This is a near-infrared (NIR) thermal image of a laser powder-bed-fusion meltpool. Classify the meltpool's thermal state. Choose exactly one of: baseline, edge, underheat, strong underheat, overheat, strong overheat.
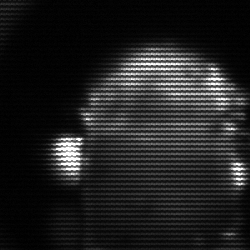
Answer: baseline